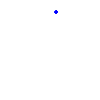
Particle: proton